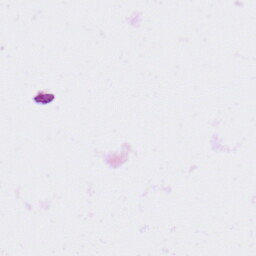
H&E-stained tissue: Ovarian